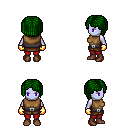
a pixel art fantasy rpg character, female body template, dark elf, purple skin, leather chest armor, red pants, green pageboy hairstyle, gold gloves, brown shoes, four views (front, back, left, right), 2x2 character sprite sheet, small pixel art, hard edges, no anti-aliasing